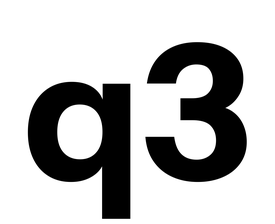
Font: InstrumentSans_Bold